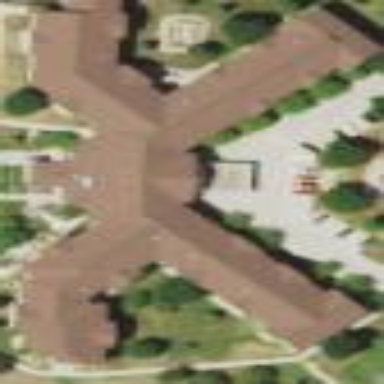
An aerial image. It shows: Nursing home building.